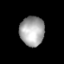
Tissue: lung
Cell type: T cells
Senescence score: 0.2167
Nuclear area (px): 715
Mean DAPI intensity: 166.084